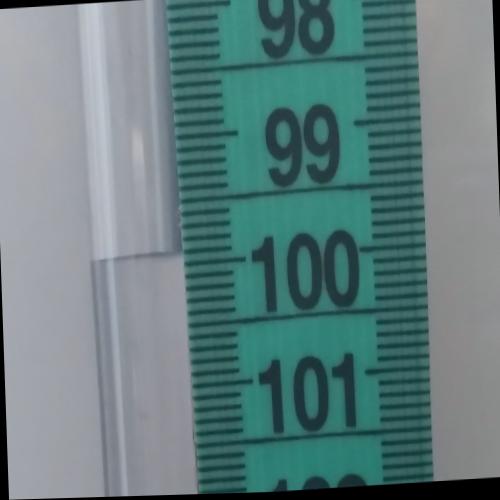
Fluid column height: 99.9 cm